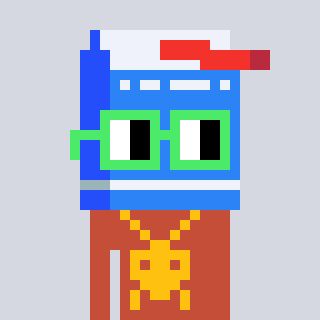
a pixel art character with square light green glasses, a milk-shaped head and a rust-colored body on a cool background